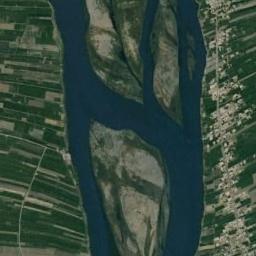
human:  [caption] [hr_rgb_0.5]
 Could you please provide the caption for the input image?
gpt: The river goes through farmland and houses .

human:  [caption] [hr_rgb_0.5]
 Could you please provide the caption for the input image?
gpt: A broad turquoise river with small islands on the banks, Green and tan mixed fields on both sides of the bank, And large buildings .

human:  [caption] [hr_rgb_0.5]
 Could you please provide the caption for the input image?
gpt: Many trees are around the river .

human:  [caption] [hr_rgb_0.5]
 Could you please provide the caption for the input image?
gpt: The deep blue river with some channel bars goes through the farmland .

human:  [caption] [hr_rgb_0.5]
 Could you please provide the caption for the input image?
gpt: There are many green farmlands near the river with several islands .